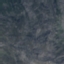
Land use / land cover: HerbaceousVegetation